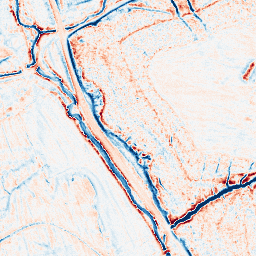
Category: edge_preserving
Decomposition family: anisotropic_diffusion
Decomposition parameters: iterations: 50
kappa: 50
gamma: 0.05
Upsampling method: lanczos
Upsampling parameters: scale: 8
Upsampling scale: 8